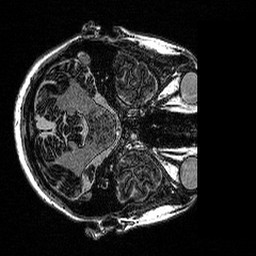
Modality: MP2RAGE
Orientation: axial
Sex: female
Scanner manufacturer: siemens
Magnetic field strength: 3 T
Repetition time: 5 s
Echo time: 0.00292 s